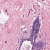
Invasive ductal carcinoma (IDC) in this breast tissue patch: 0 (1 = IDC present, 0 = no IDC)